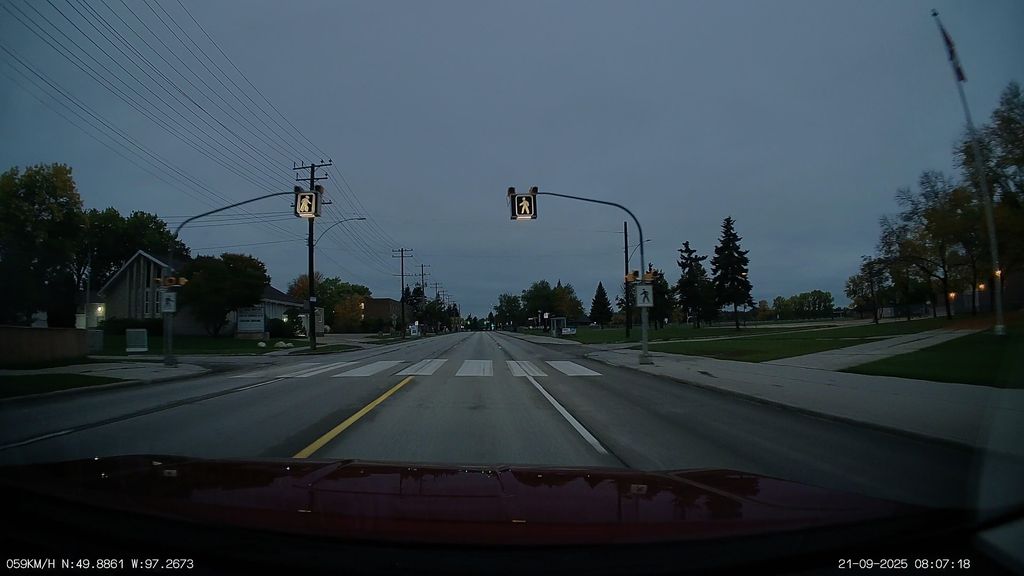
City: winnipeg